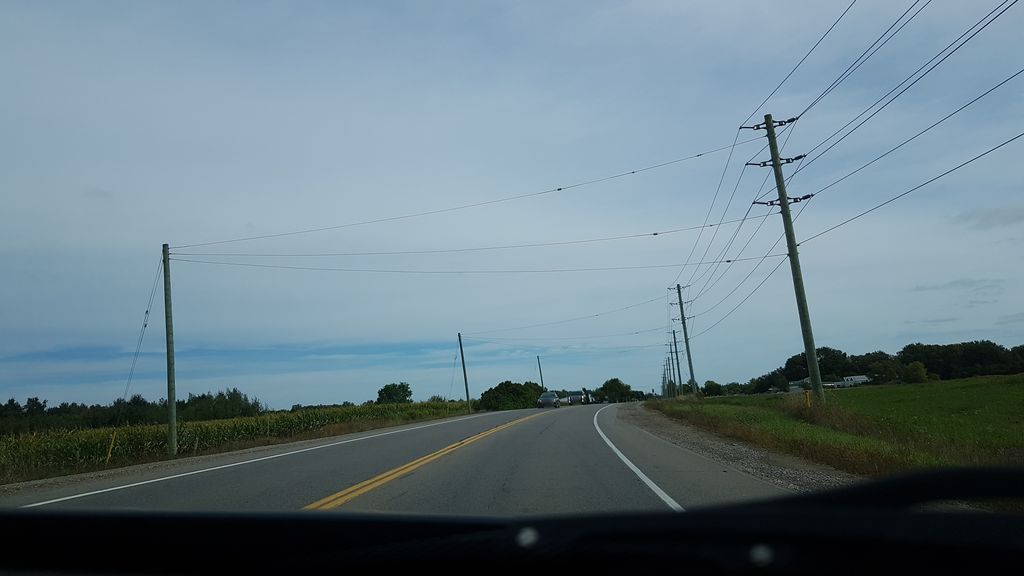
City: kitchener-waterloo